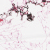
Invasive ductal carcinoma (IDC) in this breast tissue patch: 0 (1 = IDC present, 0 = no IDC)